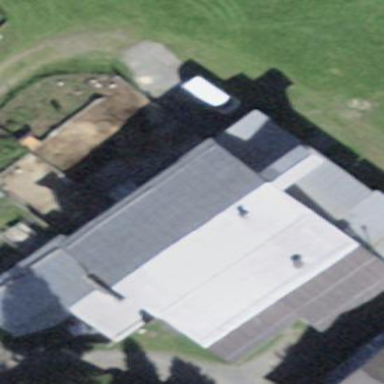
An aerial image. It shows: Building with tiled roof.